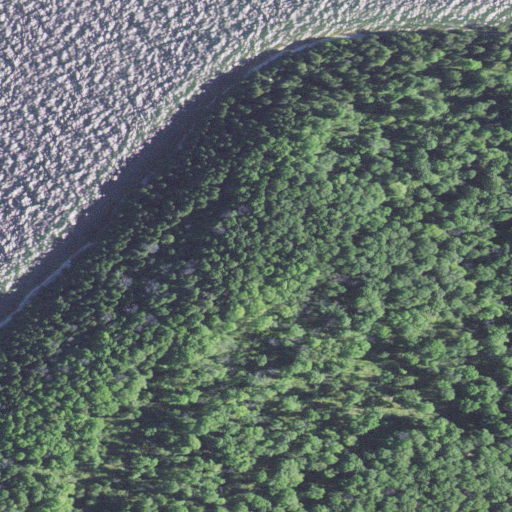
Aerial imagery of cliff(s) in Michigan named Middle Bluff containing deciduous forest, open water, evergreen forest, mixed forest, barren land, and shrub